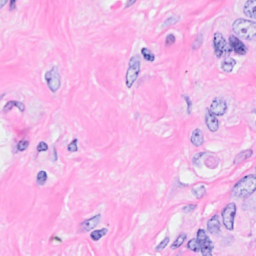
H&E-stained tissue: Breast